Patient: sex M, age 76
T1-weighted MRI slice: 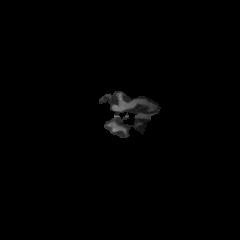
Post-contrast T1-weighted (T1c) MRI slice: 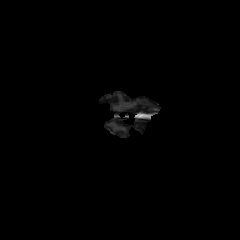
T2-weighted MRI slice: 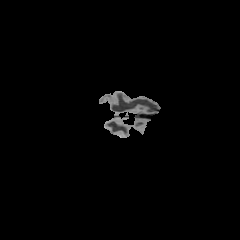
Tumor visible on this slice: no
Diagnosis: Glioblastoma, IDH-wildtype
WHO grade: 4